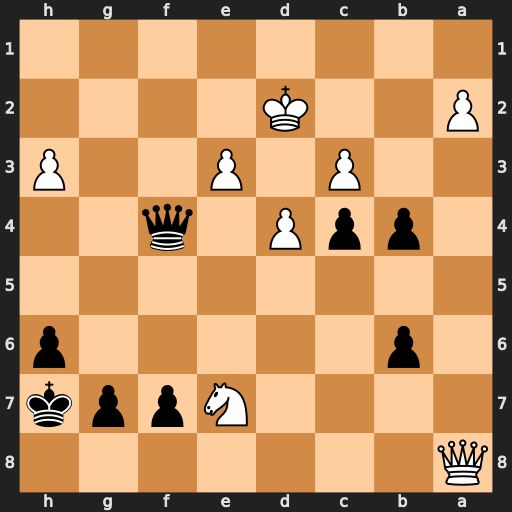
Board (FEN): Q7/4Nppk/1p5p/8/1ppP1q2/2P1P2P/P2K4/8
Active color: b
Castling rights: -
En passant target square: -
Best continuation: Qf2+ Kd1 Qf1+